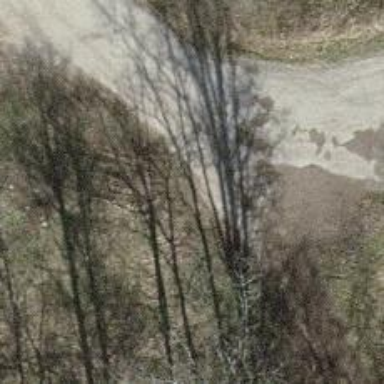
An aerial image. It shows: Dirt track road with grade 4 tracktype.